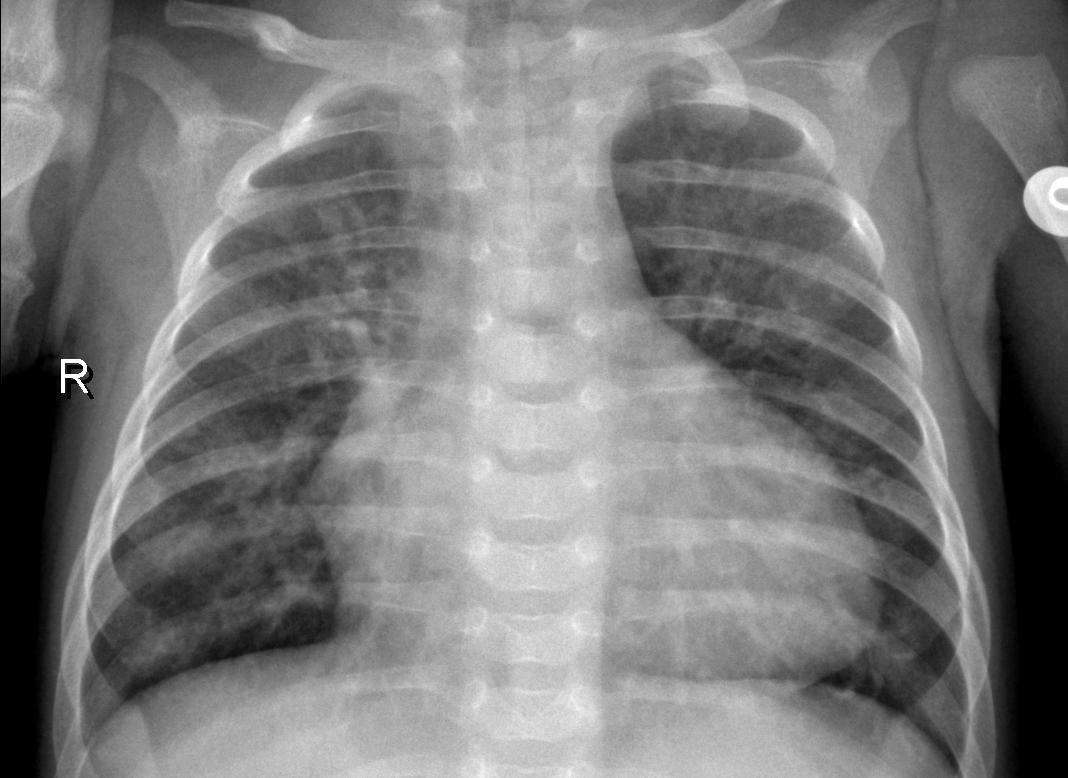
Diagnosis: PNEUMONIA